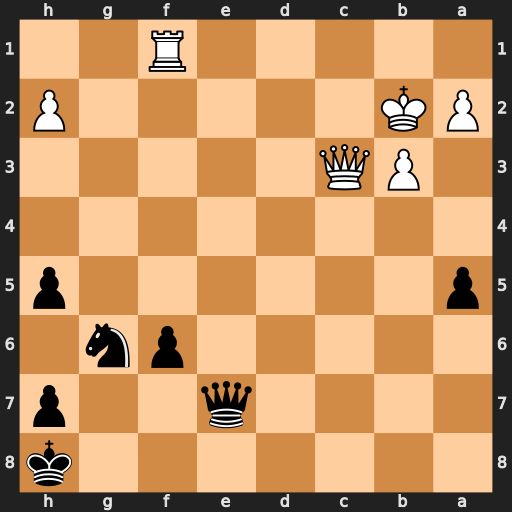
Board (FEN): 7k/4q2p/5pn1/p6p/8/1PQ5/PK5P/5R2
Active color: b
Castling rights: -
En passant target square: -
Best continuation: Qe2+ Ka3 Qxf1